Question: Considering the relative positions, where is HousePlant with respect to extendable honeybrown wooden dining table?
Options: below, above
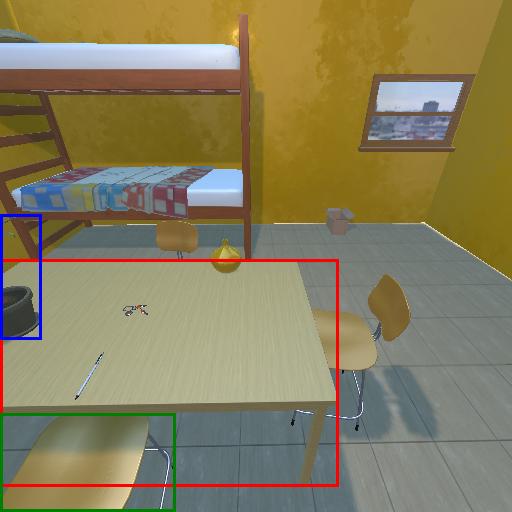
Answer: below